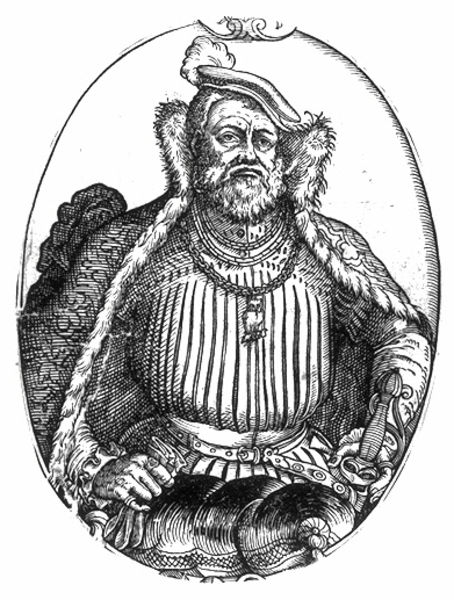
Titel: Bildnis des Herzogs Christoph von Württemberg
Künstler: Jost Amman
Institution: (Seriendruck)
Schlagwörter: feder, hand, mann, schatten, umhang, weiß, grau, handschuhe, hut, licht, schwarz, gürtel, muster, bart, kappe, mütze, gesicht, kleidung, kragen, pelz, vollbart, bild, bildnis, herr, hände, portrait, porträt, gewand, mantel, reich, adel, kaufmann, oval, taille, holzschnitt, kette, grafik, graphik, kaiser, könig, streifen, schoß, ring, halskette, penis, panzer, fingerring, medaillon, druck, schwarz weiss, holzstich, stich, schwert, ketten, helm, herrscher, nerz, rüstung, knauf, helme, brustpanzer, pelzmantel, anhänger, dolch, wams, streigen, adelig, schwertgriff, kupferstich, eule, tailliert, insignien, schwerz, pelzbesatz, pelzumhang, cranach, wamst, geschlitzt, katte, schwertknauf, amtsinsignien, 18. jahrhundert, krummer kleiner finger